Question: I decided to get RubyMine 8.0 (the student edition).
I have already installed Ruby, and I can run Ruby scripts from the Terminal. But, I can't make RubyMine detect this interpreter and I can't seem to set it up.
Are there any required gems? What are gems?
[
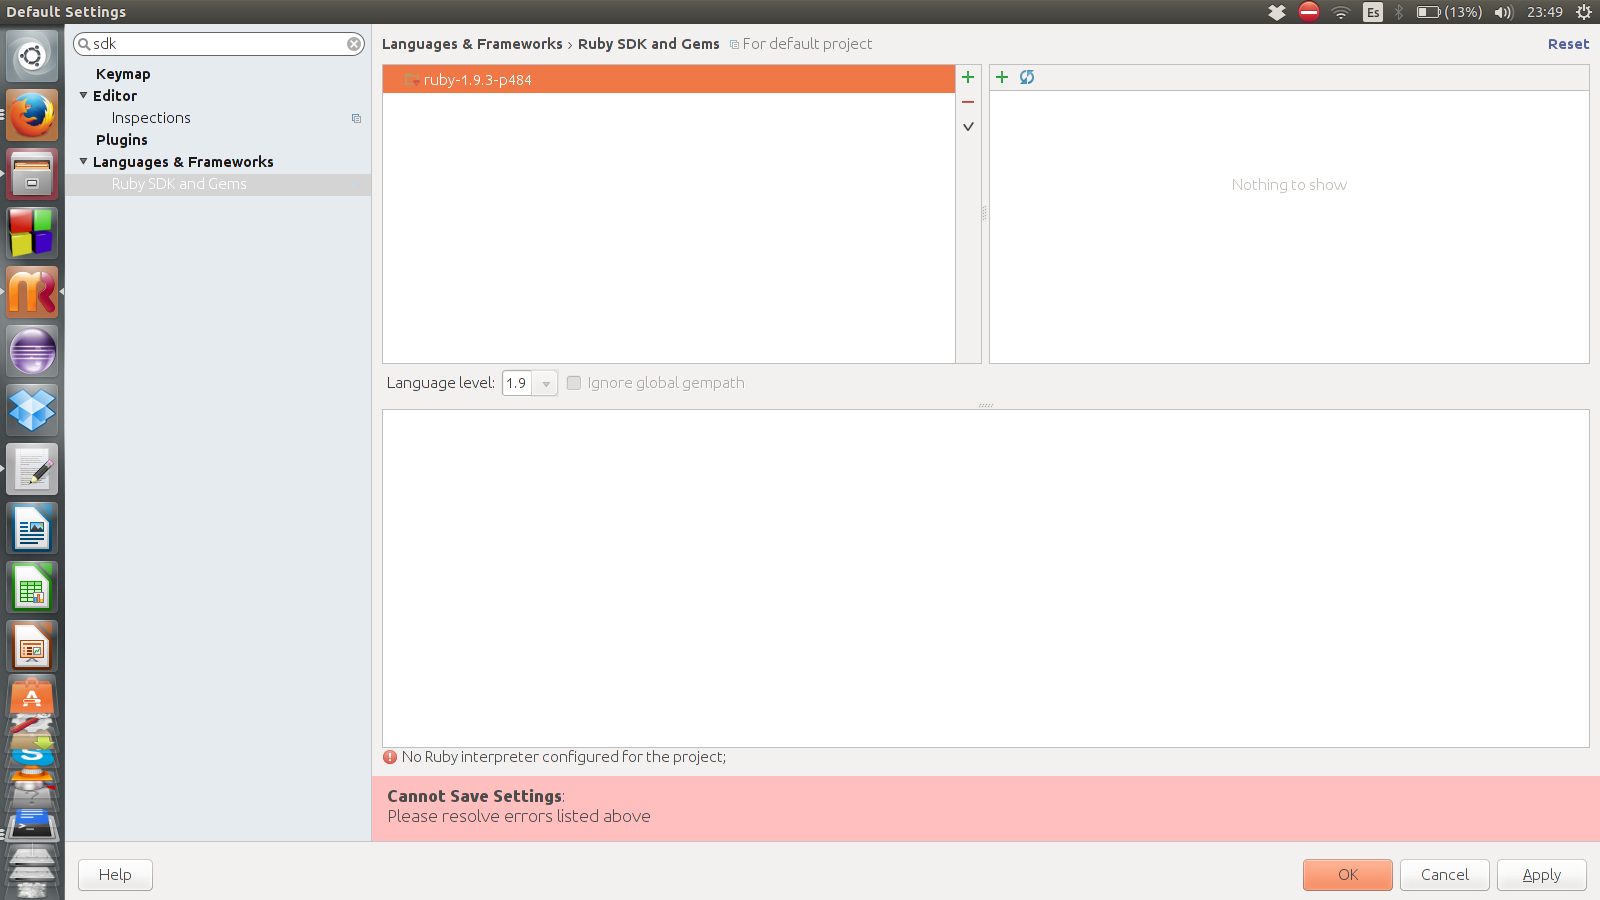
Answer: You need to click on 'V' button first (situated under '+' and '-') and then on 'Apply', which will become available.